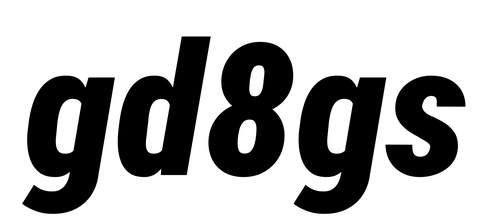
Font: Roboto-Italic_Condensed_Black_Italic